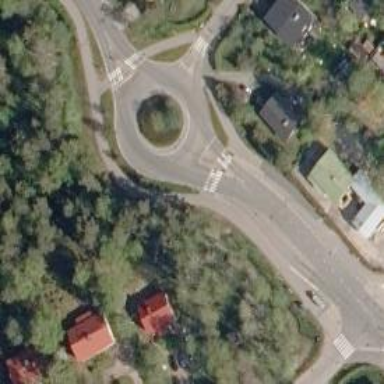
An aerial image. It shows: Tertiary road leading to roundabout.